Field crop: maize
Growth stage: 2
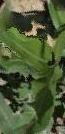
Species: maize